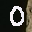
Label: 0